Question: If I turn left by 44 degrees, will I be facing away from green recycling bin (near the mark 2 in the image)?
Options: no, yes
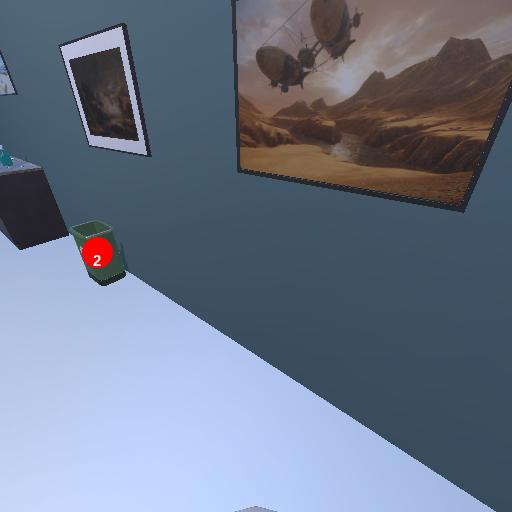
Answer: no